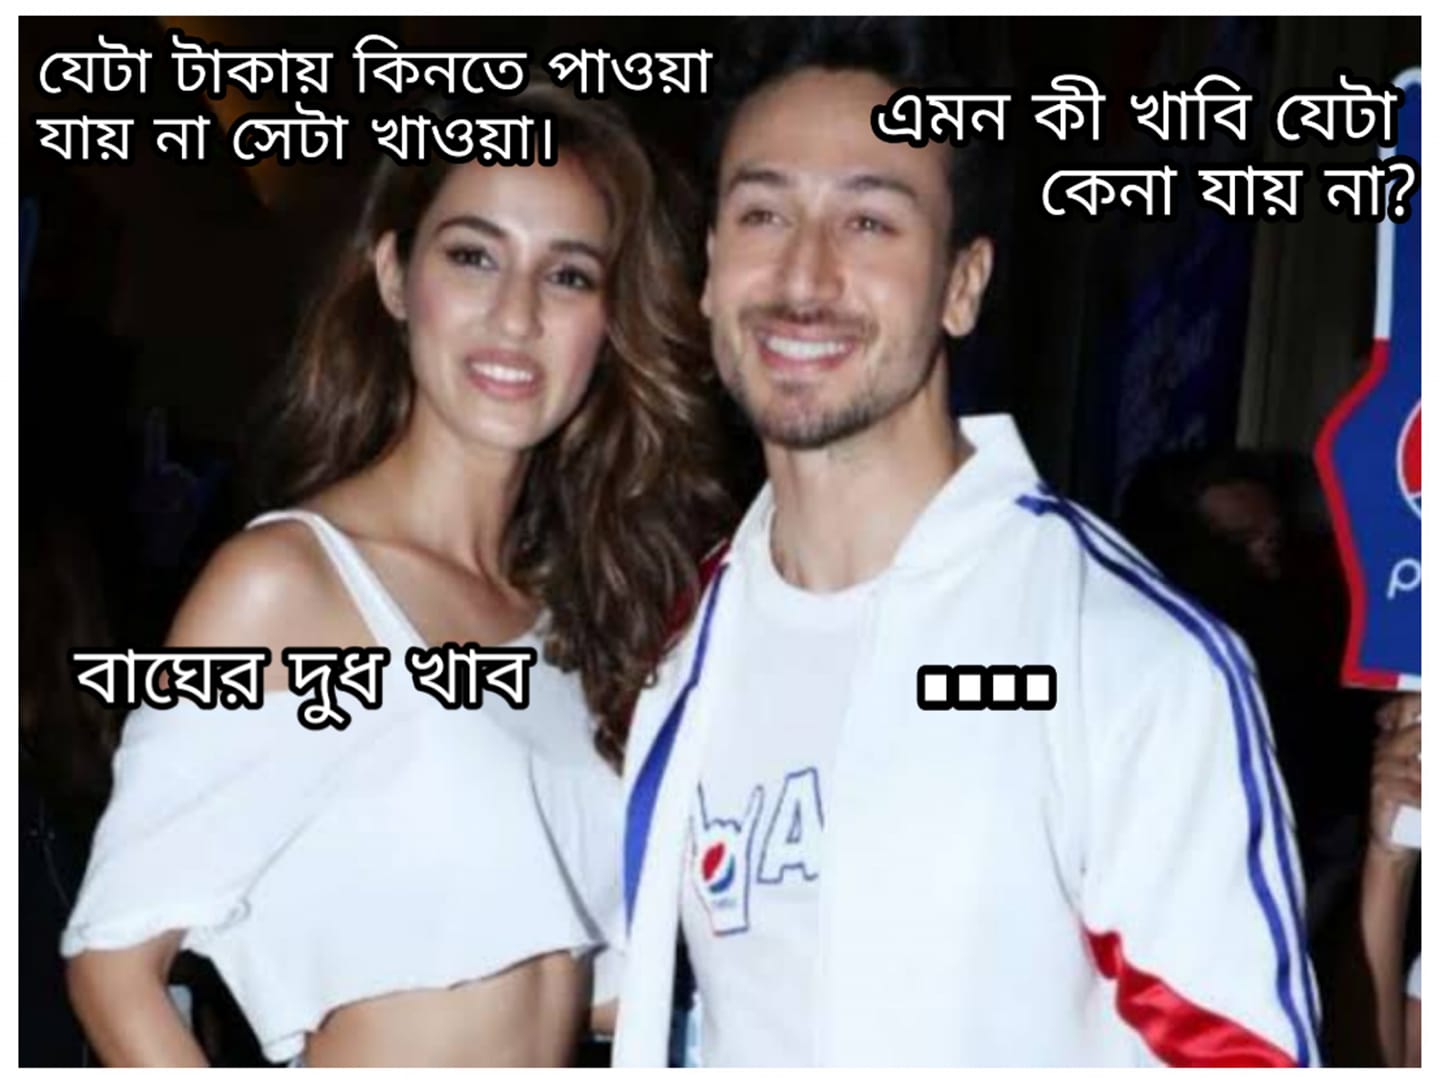
Caption: যেটা টাকায় কিনতে পাওয়া যায় না সেটা খাওয়া ।     এমন কী খাবি যেটা কেনা যায় না ?     বাঘের দুধ খাব
Label: hate